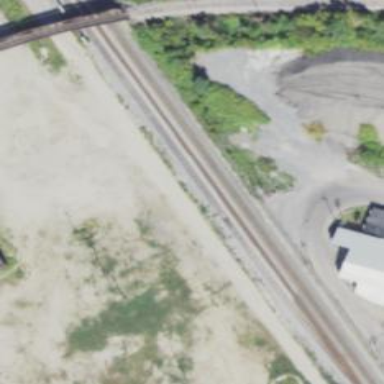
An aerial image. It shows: Disused railway spur.